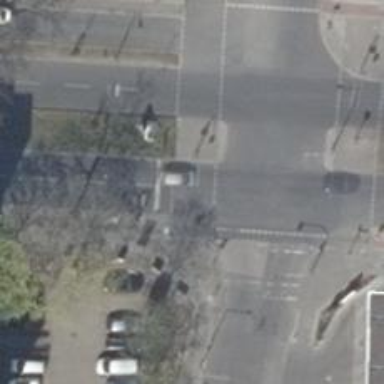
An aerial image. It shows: Road crossing with traffic signals and island.